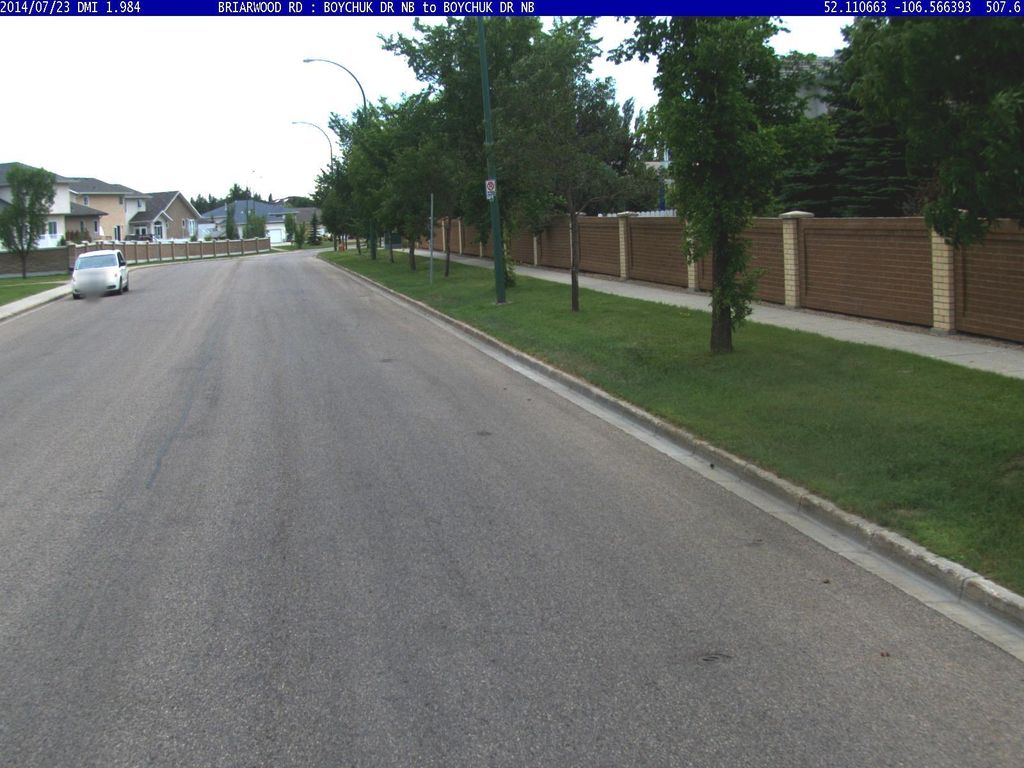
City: saskatoon